Question: The button I want:

I have tried this, but it doesn't work:
'''
button {
font-family: 'Ubuntu', sans-serif;
font-size: 1em;
font-weight: bold;
color: white;
border: 3px double #f26700;
background: #f26700;
}
'''
How can i display this white line with CSS?
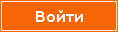
Answer: as commented, 2 easy options :
box-shadow and outline:
'''
button {
font-family: 'Ubuntu', sans-serif;
font-size: 1em;
font-weight: bold;
color: white;
border: 1px solid white;
background: #f26700;
outline:solid #f26700 1px;
padding:0.25em 1em;
}
button + button {
box-shadow: 0 0 0 1px #f26700;
outline:none;
}
'''
demo : <URL>
'''
button {
font-family: 'Ubuntu', sans-serif;
font-size: 1em;
font-weight: bold;
color: white;
border: 1px solid white;
background: #f26700;
outline: solid #f26700 1px;
padding: 0.25em 1em;
}
button+button {
box-shadow: 0 0 0 1px #f26700;
outline: none;
}
'''
'''
<button>outlined</button> <button>shadowed</button>
'''